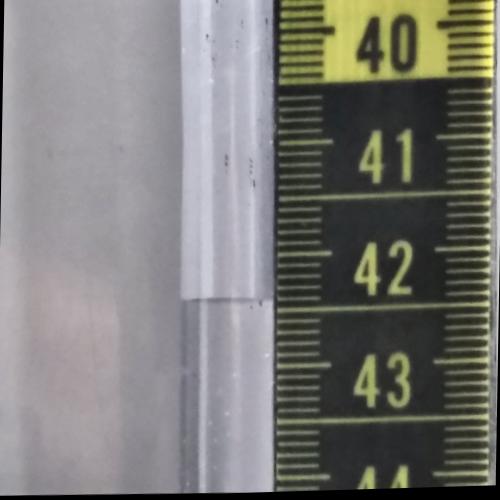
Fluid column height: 42.4 cm